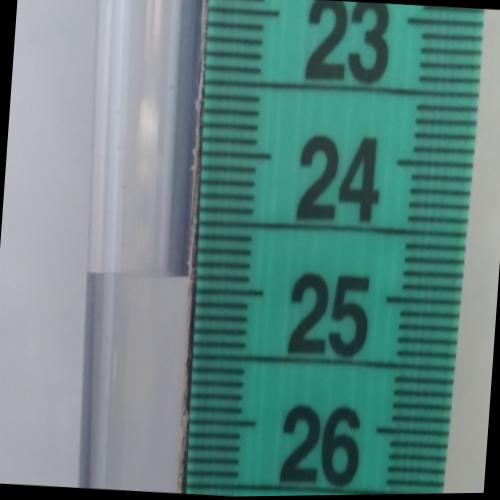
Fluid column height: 24.9 cm